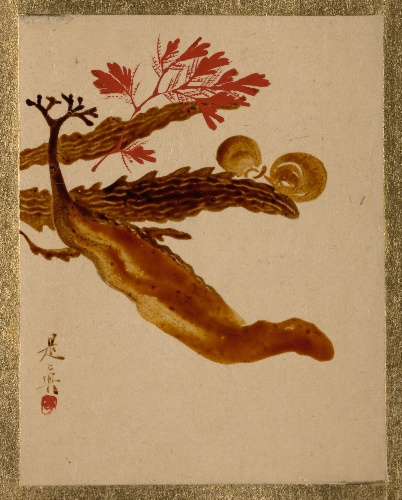
Artist: Shibata Zeshin
Artist bio: Japanese, 1807–1891
Object type: Album leaf
Classification: Paintings
Medium: Album leaf; lacquer on paper
Culture: Japan
Period: Edo period (1615–1868)
Dimensions: 4 1/2 x 3 1/2 in. (11.4 x 8.9 cm)
Department: Asian Art
Credit line: The Howard Mansfield Collection, Purchase, Rogers Fund, 1936
Accession year: 1936
Repository: Metropolitan Museum of Art, New York, NY
Tags: Plants